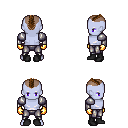
a pixel art fantasy rpg character, male body template, dark elf, purple skin, steel arm armor, metal pants, brown short mohawk hairstyle, gold gloves, black shoes, four views (front, back, left, right), 2x2 character sprite sheet, small pixel art, hard edges, no anti-aliasing